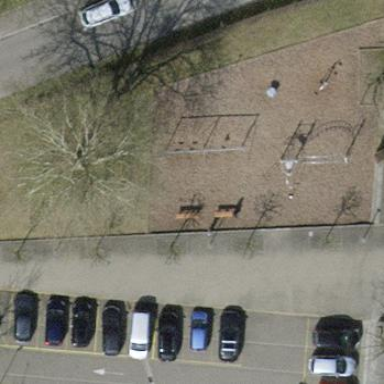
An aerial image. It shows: Playground area for leisure land.